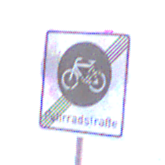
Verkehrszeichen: EndeFahrradstrasse
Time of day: SunriseSunset
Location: Outdoor (Urban)
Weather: Clear
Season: NotSpecified
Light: Natural